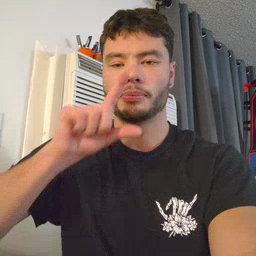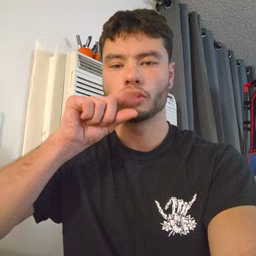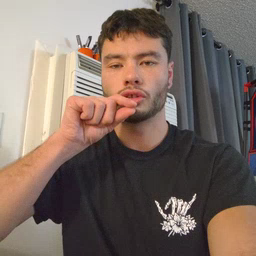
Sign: bird